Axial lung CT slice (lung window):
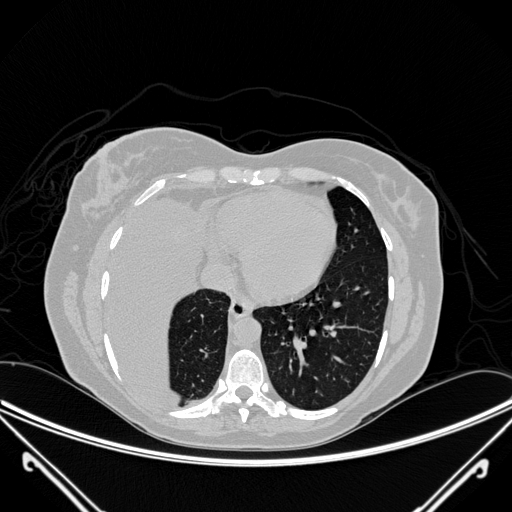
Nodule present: no